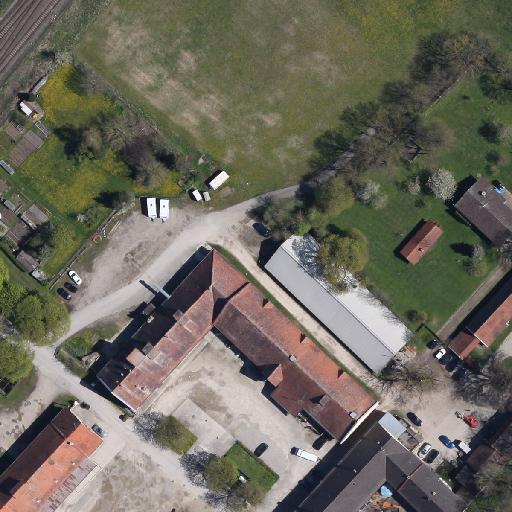
Referring expression: impervious surface